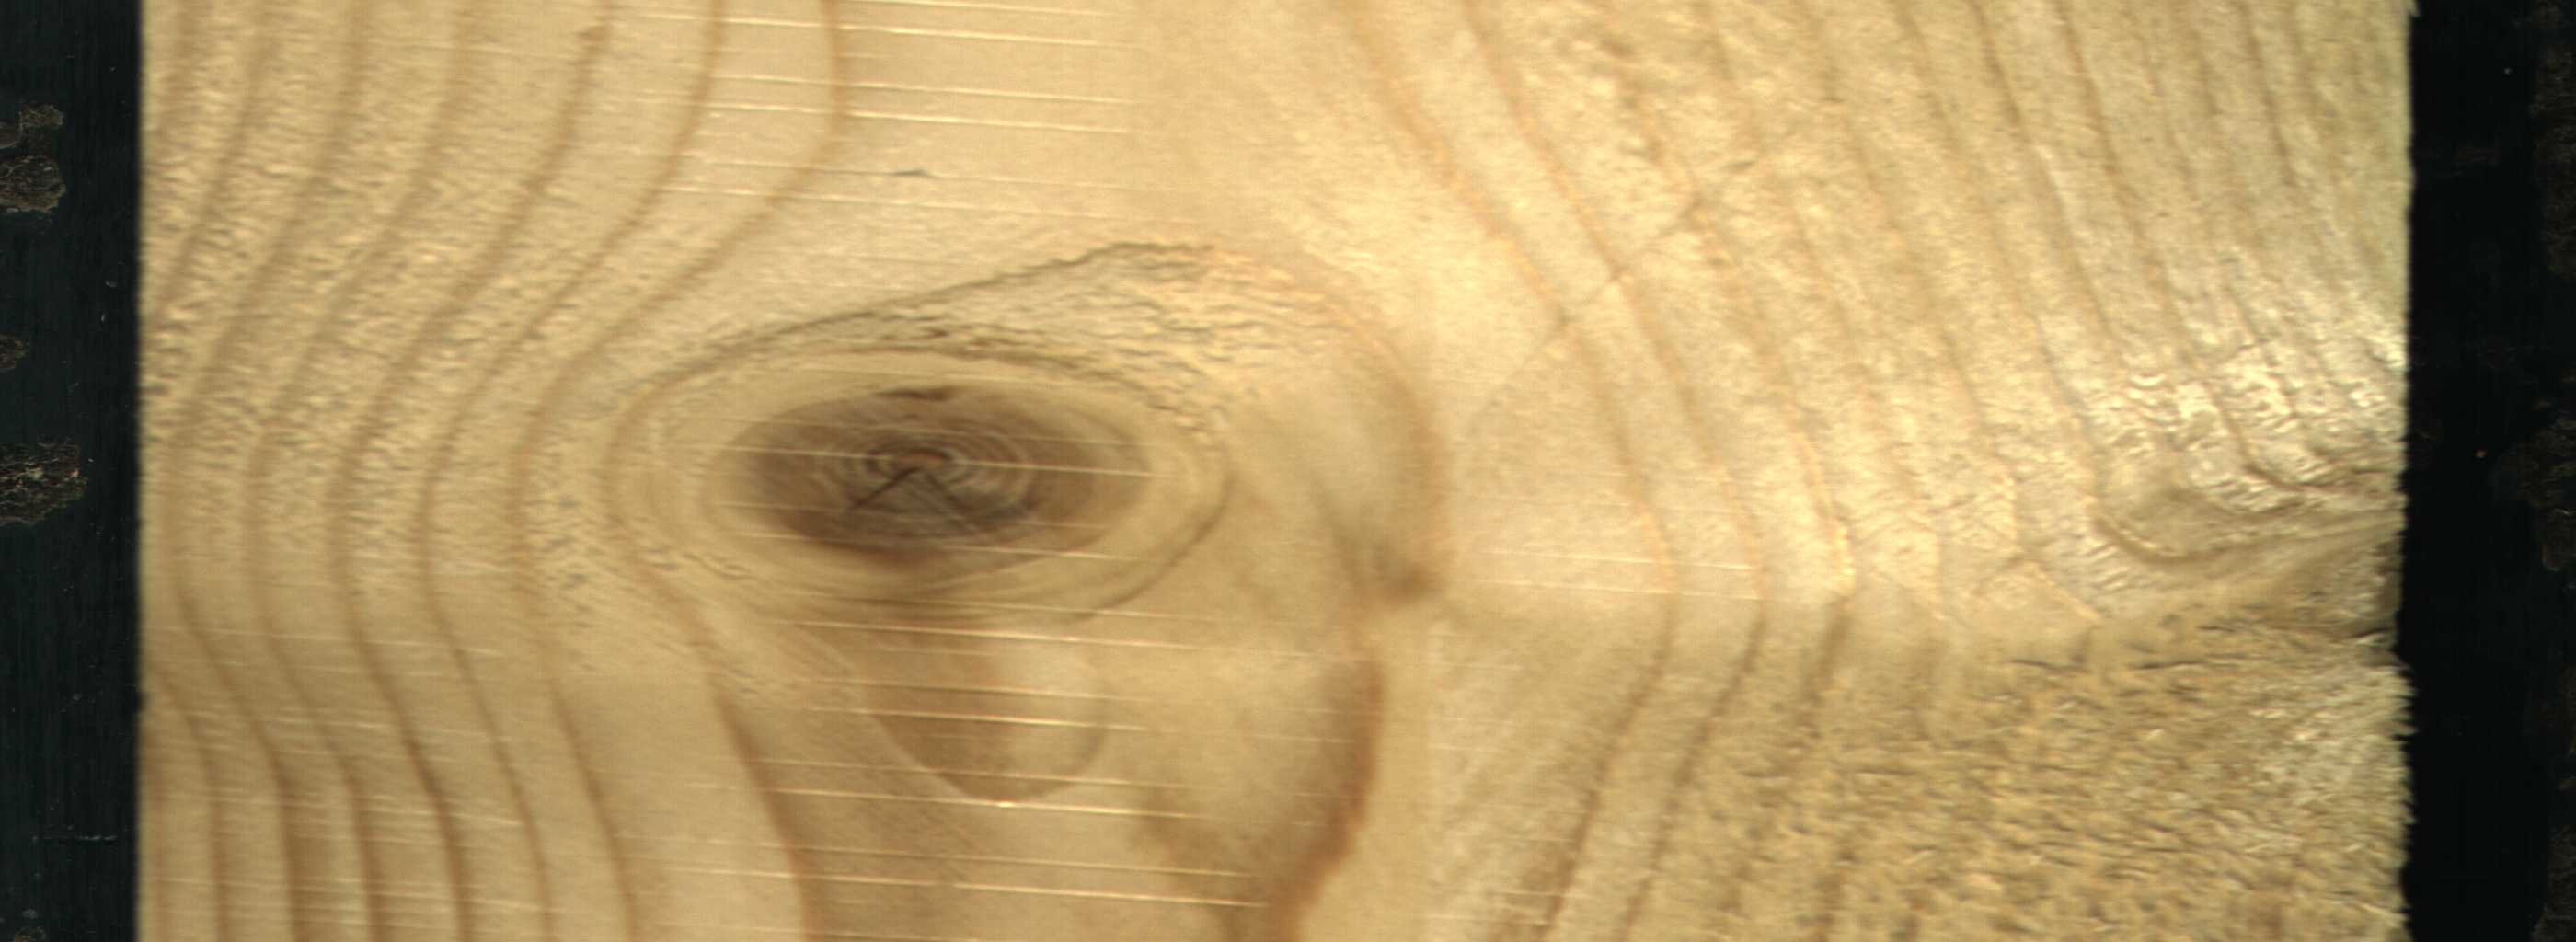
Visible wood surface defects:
Live_Knot
Live_Knot